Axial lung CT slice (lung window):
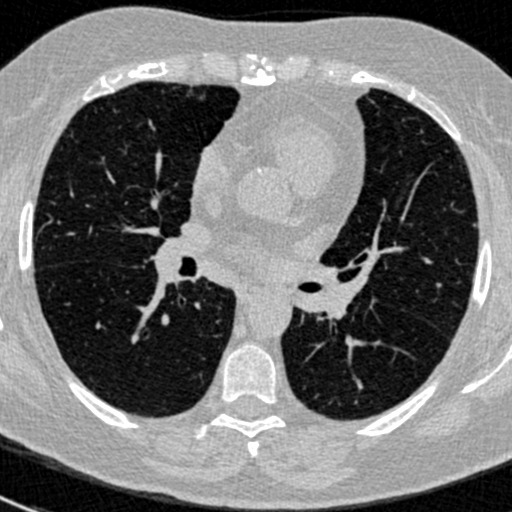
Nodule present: no